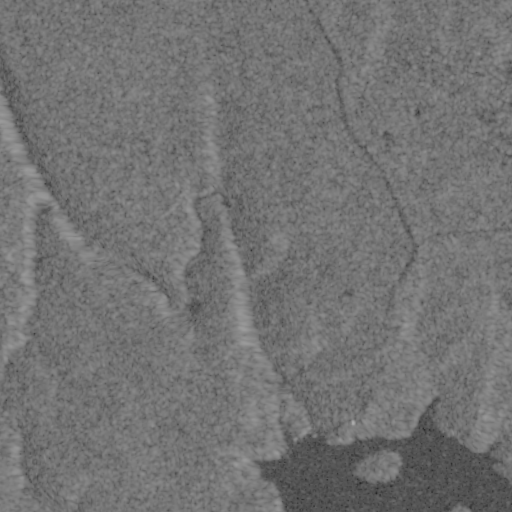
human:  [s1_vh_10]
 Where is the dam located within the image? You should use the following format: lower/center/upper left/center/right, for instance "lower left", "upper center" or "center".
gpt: The dam is located in the lower center of the image.
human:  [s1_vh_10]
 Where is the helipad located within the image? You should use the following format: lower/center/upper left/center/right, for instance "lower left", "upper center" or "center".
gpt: The helipad is located in the center right of the image.
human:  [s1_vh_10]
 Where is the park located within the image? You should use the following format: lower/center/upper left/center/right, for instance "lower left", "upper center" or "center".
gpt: The park is located in the lower right of the image.
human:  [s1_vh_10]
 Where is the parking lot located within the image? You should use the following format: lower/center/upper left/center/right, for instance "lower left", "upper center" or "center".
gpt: The parking lot is located in the lower right of the image.
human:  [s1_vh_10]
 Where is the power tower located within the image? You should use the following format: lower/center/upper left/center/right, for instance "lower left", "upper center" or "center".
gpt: There is no power tower in the image.

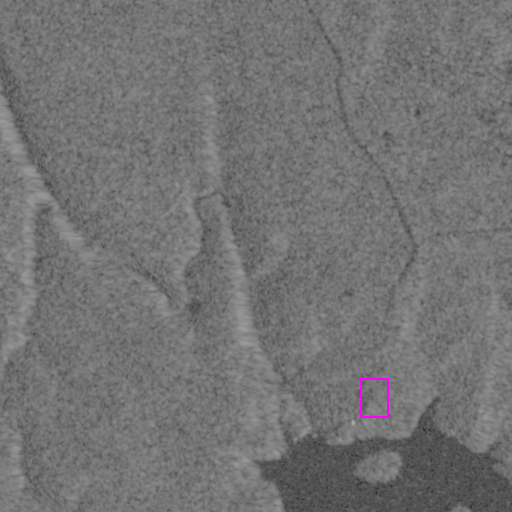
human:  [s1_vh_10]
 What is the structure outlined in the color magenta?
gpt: The structure outlined in magenta is a park.
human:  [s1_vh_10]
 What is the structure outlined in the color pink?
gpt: There is no pink outline.